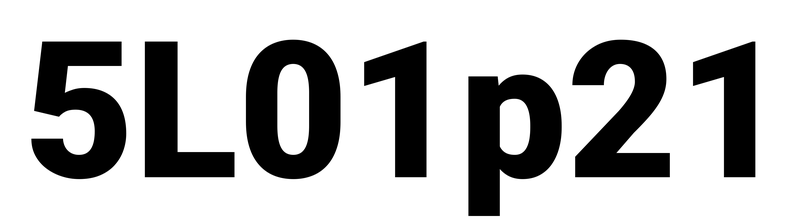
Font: Roboto_Black